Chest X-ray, PA view. Patient: 69 years old, sex F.
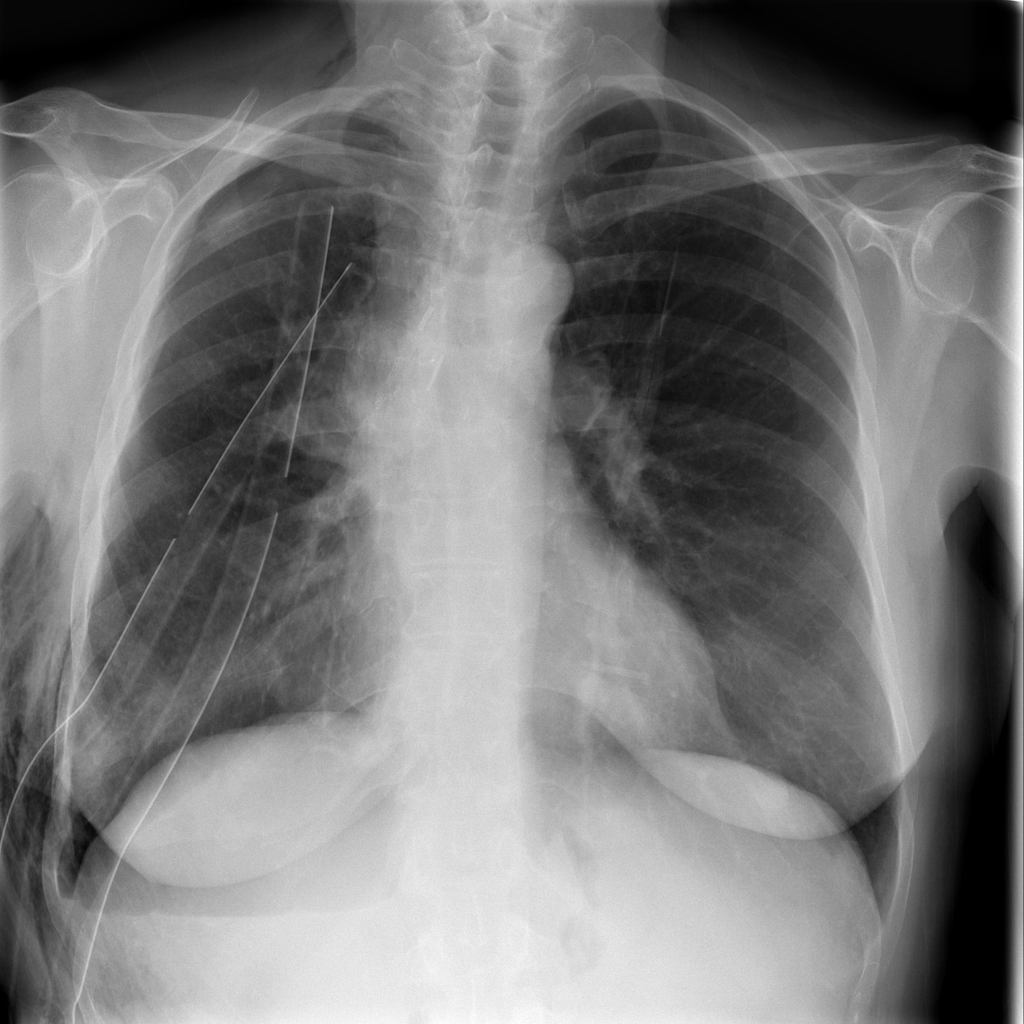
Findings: Emphysema, Pneumothorax